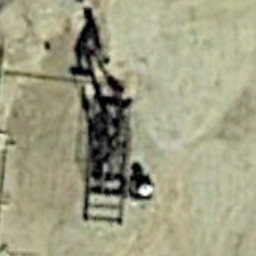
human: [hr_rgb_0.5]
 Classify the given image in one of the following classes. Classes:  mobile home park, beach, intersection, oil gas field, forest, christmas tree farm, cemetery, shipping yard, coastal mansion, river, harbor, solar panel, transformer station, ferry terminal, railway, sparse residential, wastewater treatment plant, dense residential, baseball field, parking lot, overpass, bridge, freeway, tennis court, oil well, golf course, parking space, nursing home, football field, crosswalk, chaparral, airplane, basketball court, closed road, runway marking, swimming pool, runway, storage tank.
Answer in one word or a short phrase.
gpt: oil well